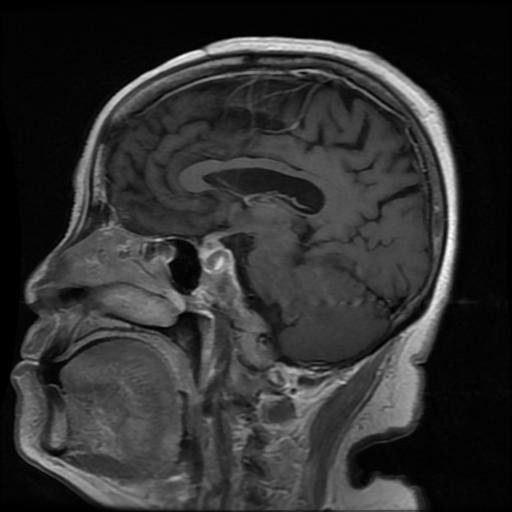
Label: pituitary